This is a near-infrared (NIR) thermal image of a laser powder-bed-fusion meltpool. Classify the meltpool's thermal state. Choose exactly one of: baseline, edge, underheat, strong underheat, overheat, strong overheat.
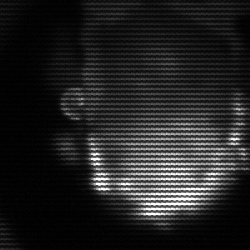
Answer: baseline